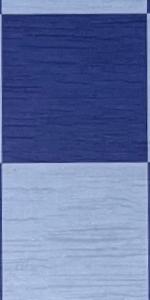
Label: Empty